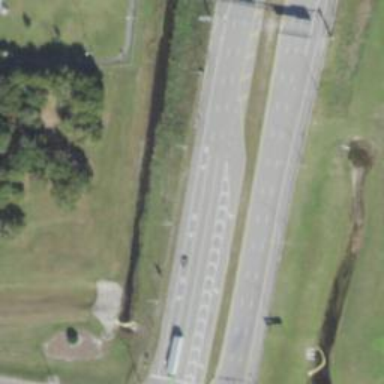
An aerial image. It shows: Expressway with asphalt surface and classified as primary highway.